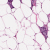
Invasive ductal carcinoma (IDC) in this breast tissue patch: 0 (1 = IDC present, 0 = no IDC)